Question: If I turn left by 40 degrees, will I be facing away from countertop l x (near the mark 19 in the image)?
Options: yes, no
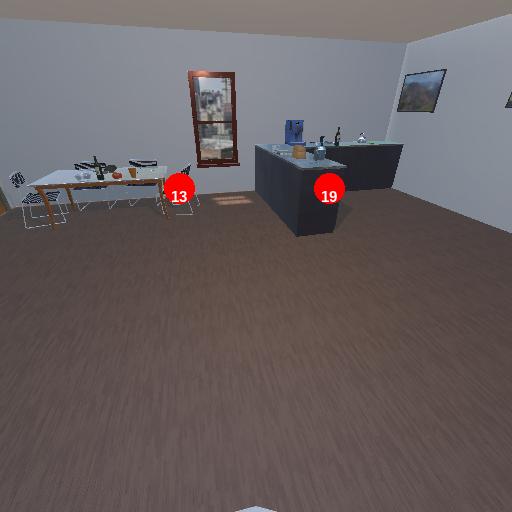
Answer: yes